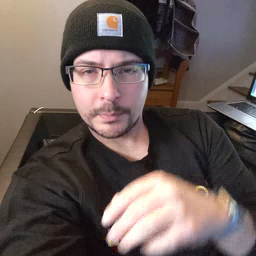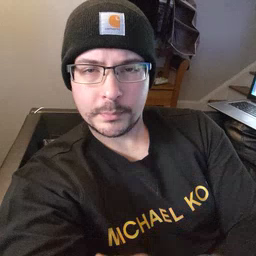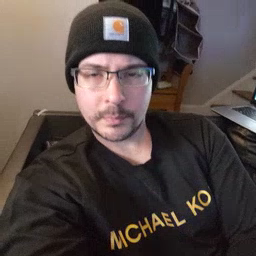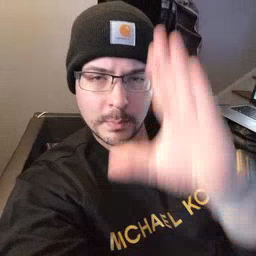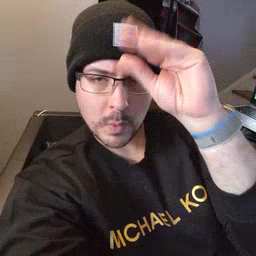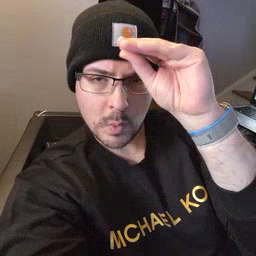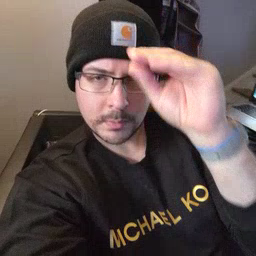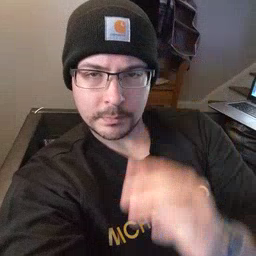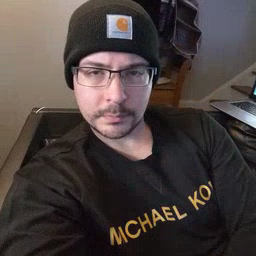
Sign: boy